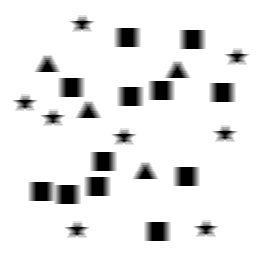
Squares: 12
Triangles: 4
Stars: 8
Total shapes: 24